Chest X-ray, PA view. Patient: 72 years old, sex F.
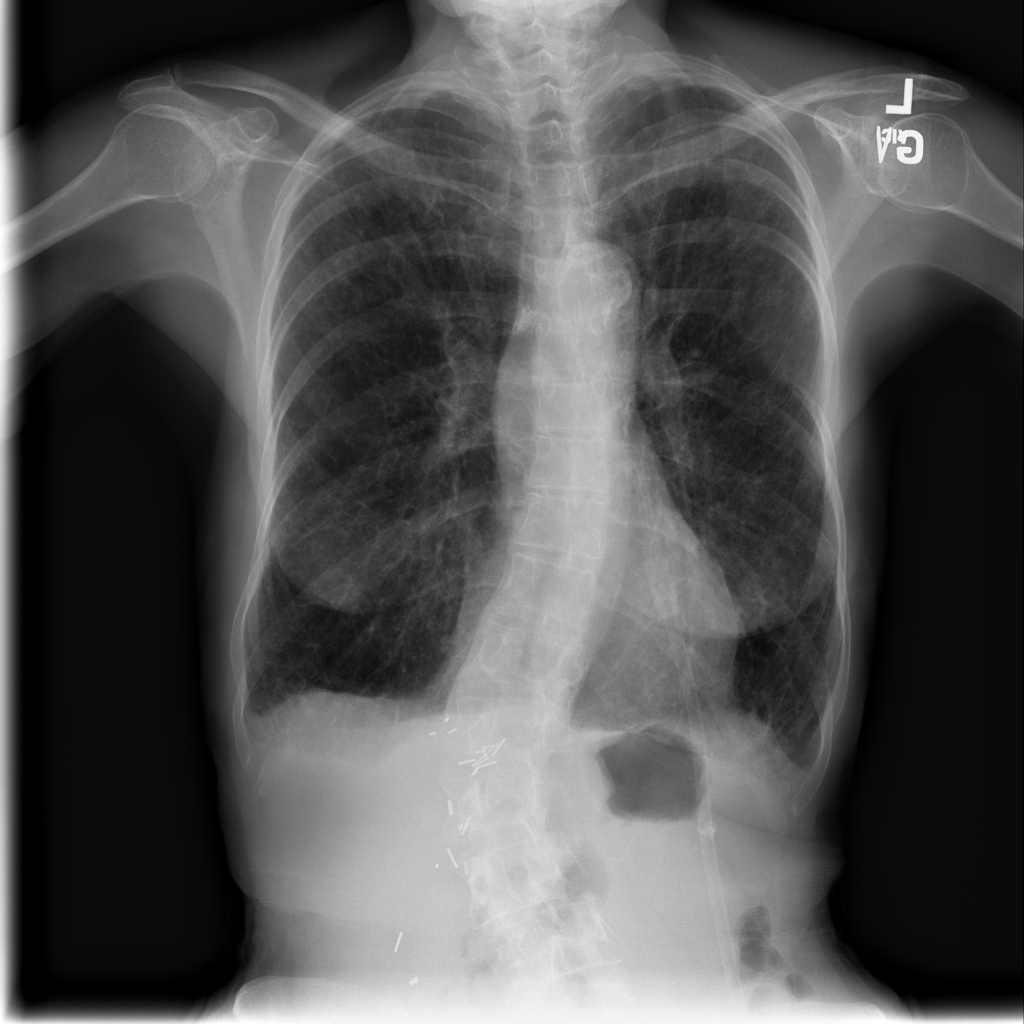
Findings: No Finding